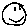
Label: smiley face